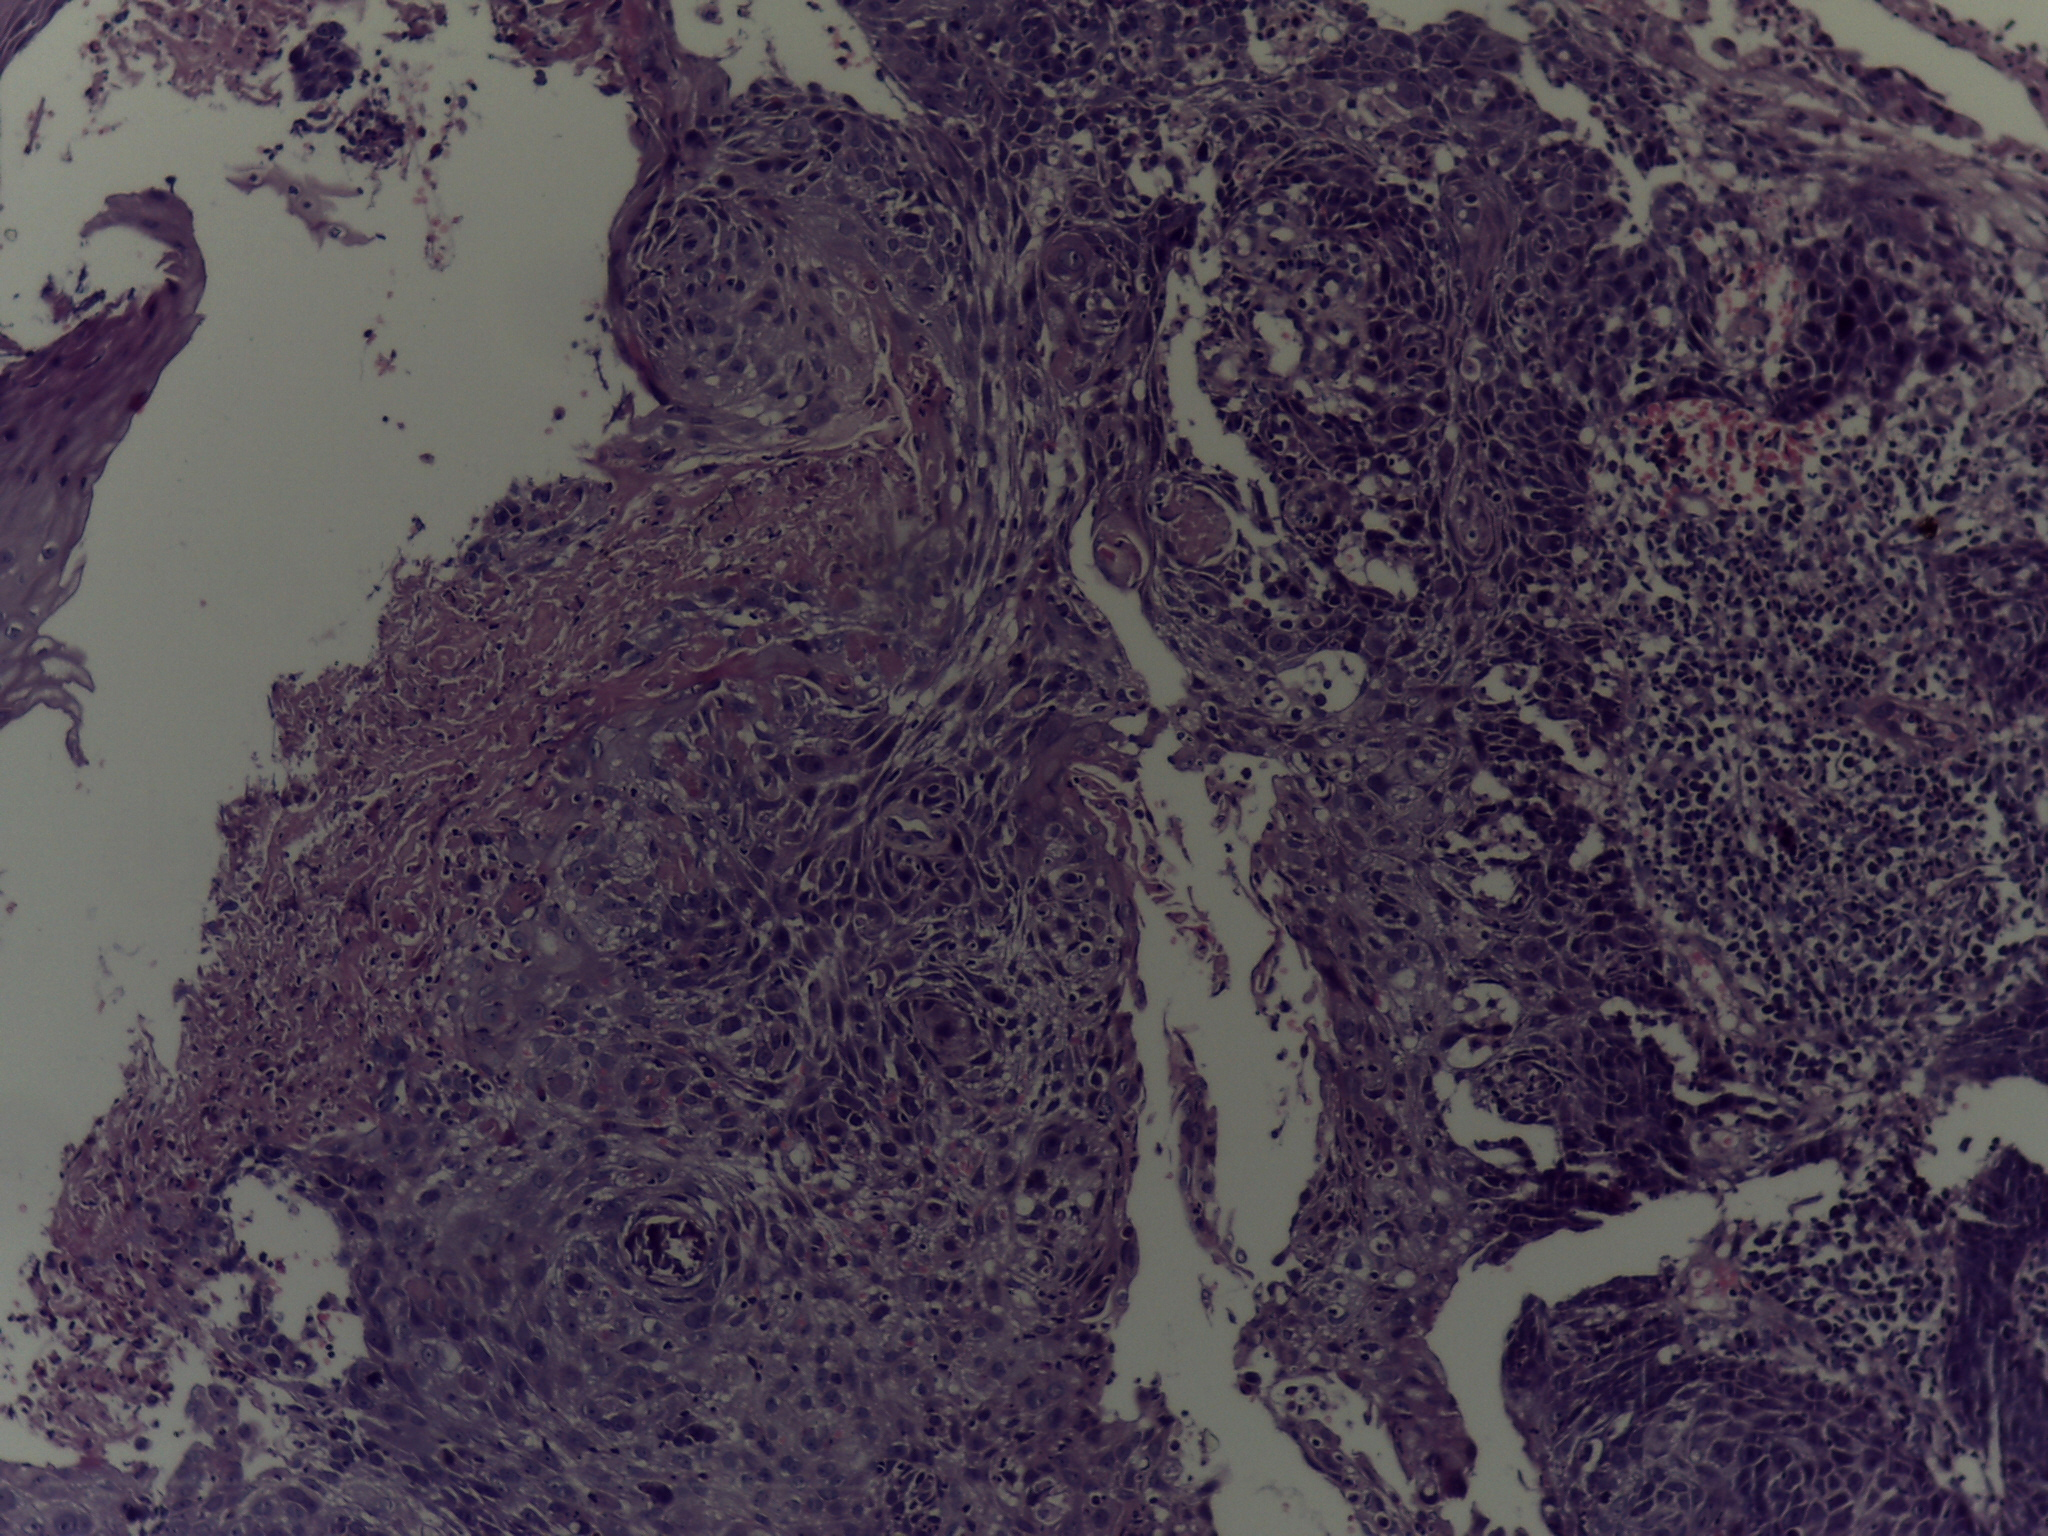
Diagnosis: OSCC